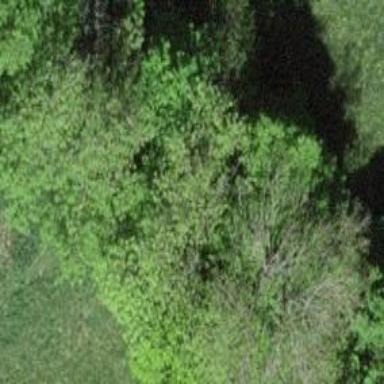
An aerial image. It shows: Row of deciduous broadleaved trees.